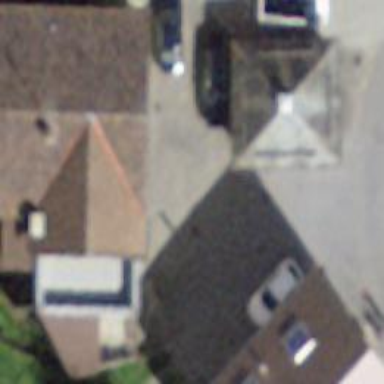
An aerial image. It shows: Simple house.